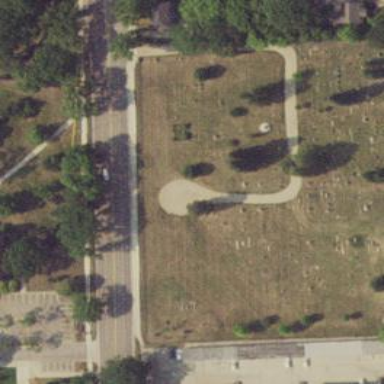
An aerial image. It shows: Cemetery.